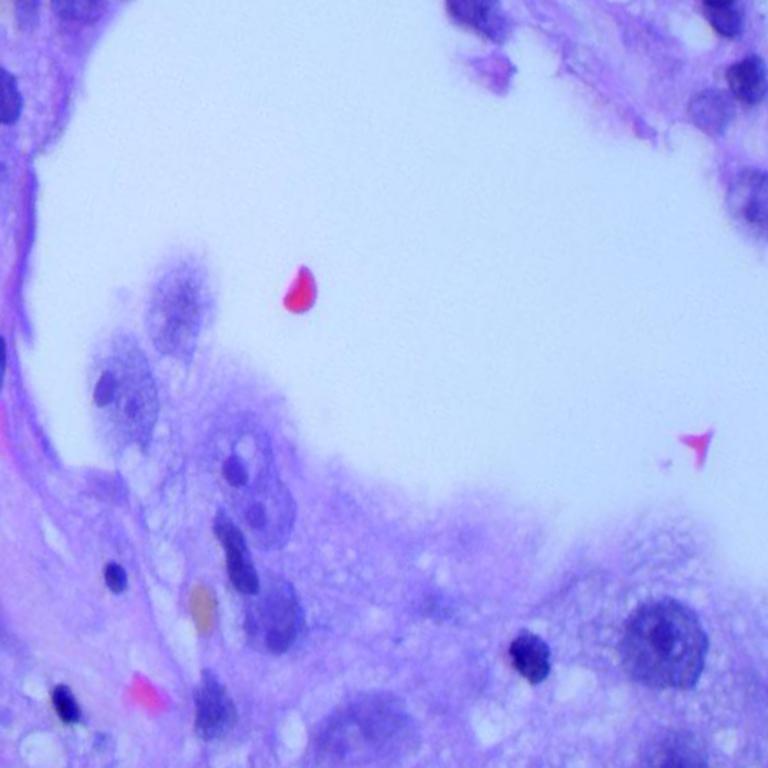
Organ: lung
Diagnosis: adenocarcinomas